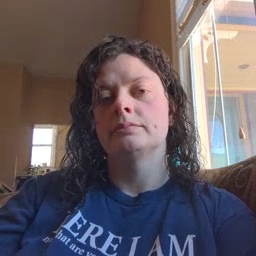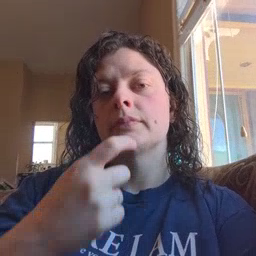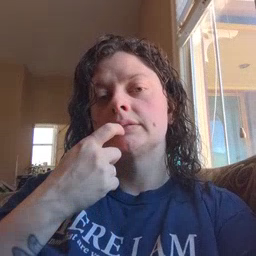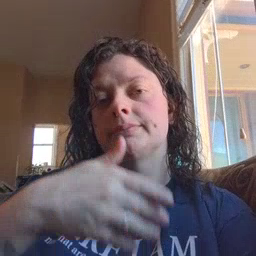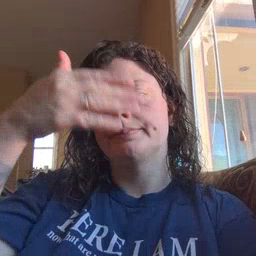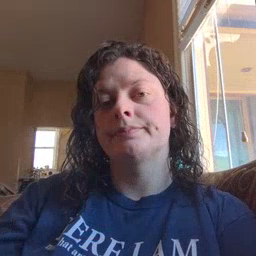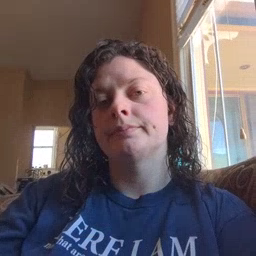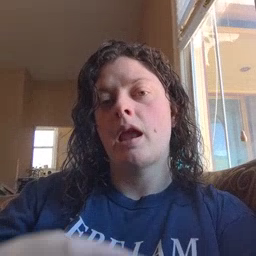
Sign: glasswindow